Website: ulta-beauty
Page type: billing-address
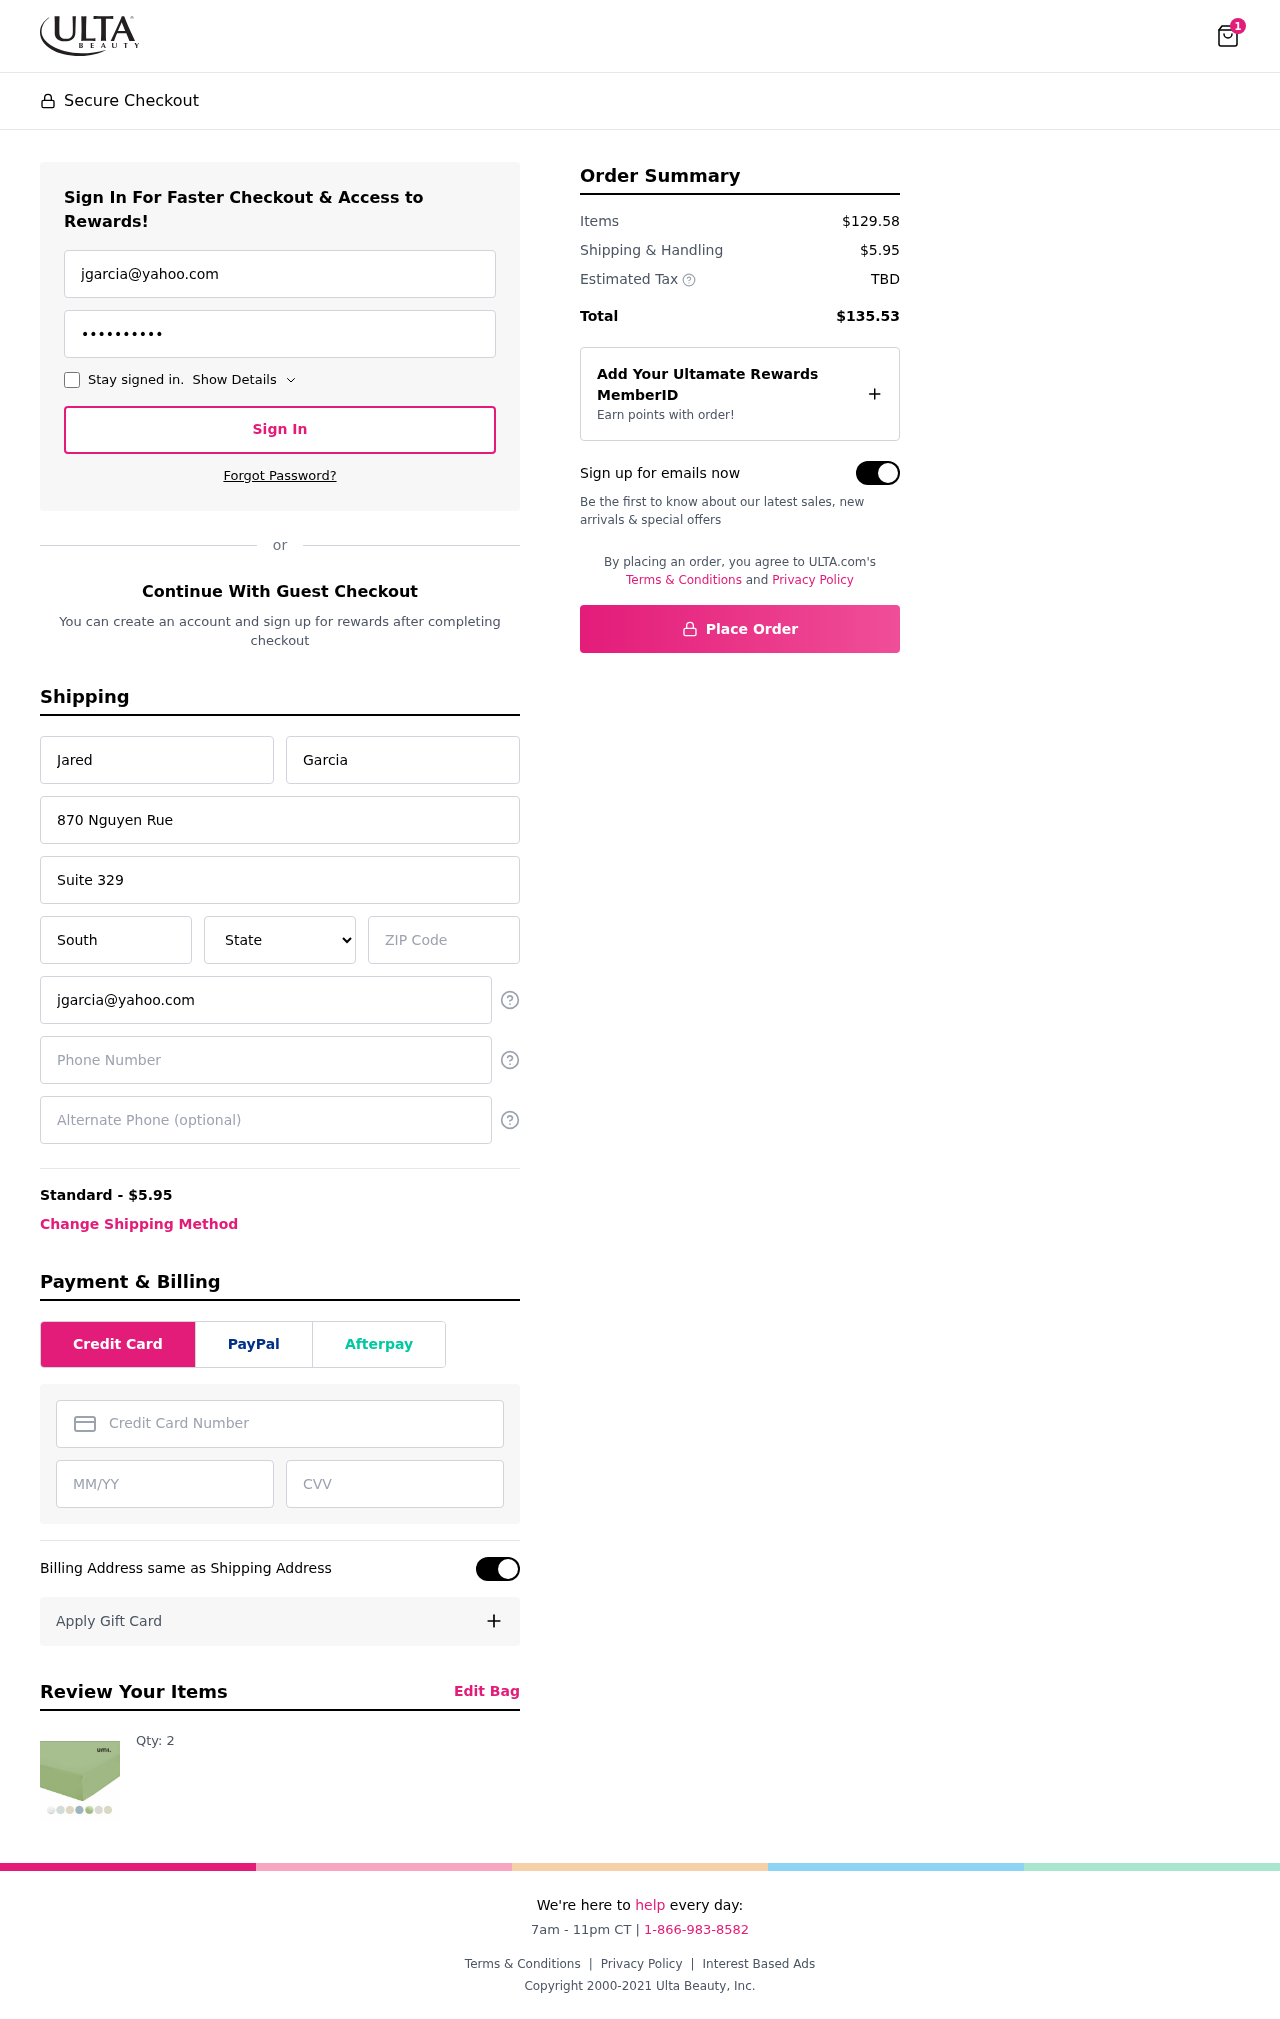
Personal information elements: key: PII_STATE
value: Colorado
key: PII_EMAIL
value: jgarcia@yahoo.com
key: PII_FIRSTNAME
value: Jared
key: PII_LASTNAME
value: Garcia
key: PII_STREET
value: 870 Nguyen Rue
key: PII_STREET2
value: Suite 329
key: PII_CITY
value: South Melissa
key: PII_POSTCODE
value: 36483
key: PII_PHONE
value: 6989878942
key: PII_ALT_PHONE
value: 9874060821
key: PII_CARD_NUMBER
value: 4198 3767 6464 1039
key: PII_CARD_EXPIRY
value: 08/26
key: PII_CARD_CVV
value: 509
Product elements: key: PRODUCT1_QUANTITY
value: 2
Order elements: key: ORDER_NUM_ITEMS
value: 1
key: ORDER_SHIPPING_COST
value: $5.95
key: ORDER_SUBTOTAL
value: $129.58
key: ORDER_TOTAL
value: $135.53